Field crop: maize
Growth stage: 2
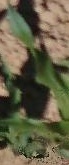
Species: maize